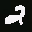
Label: 2